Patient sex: F
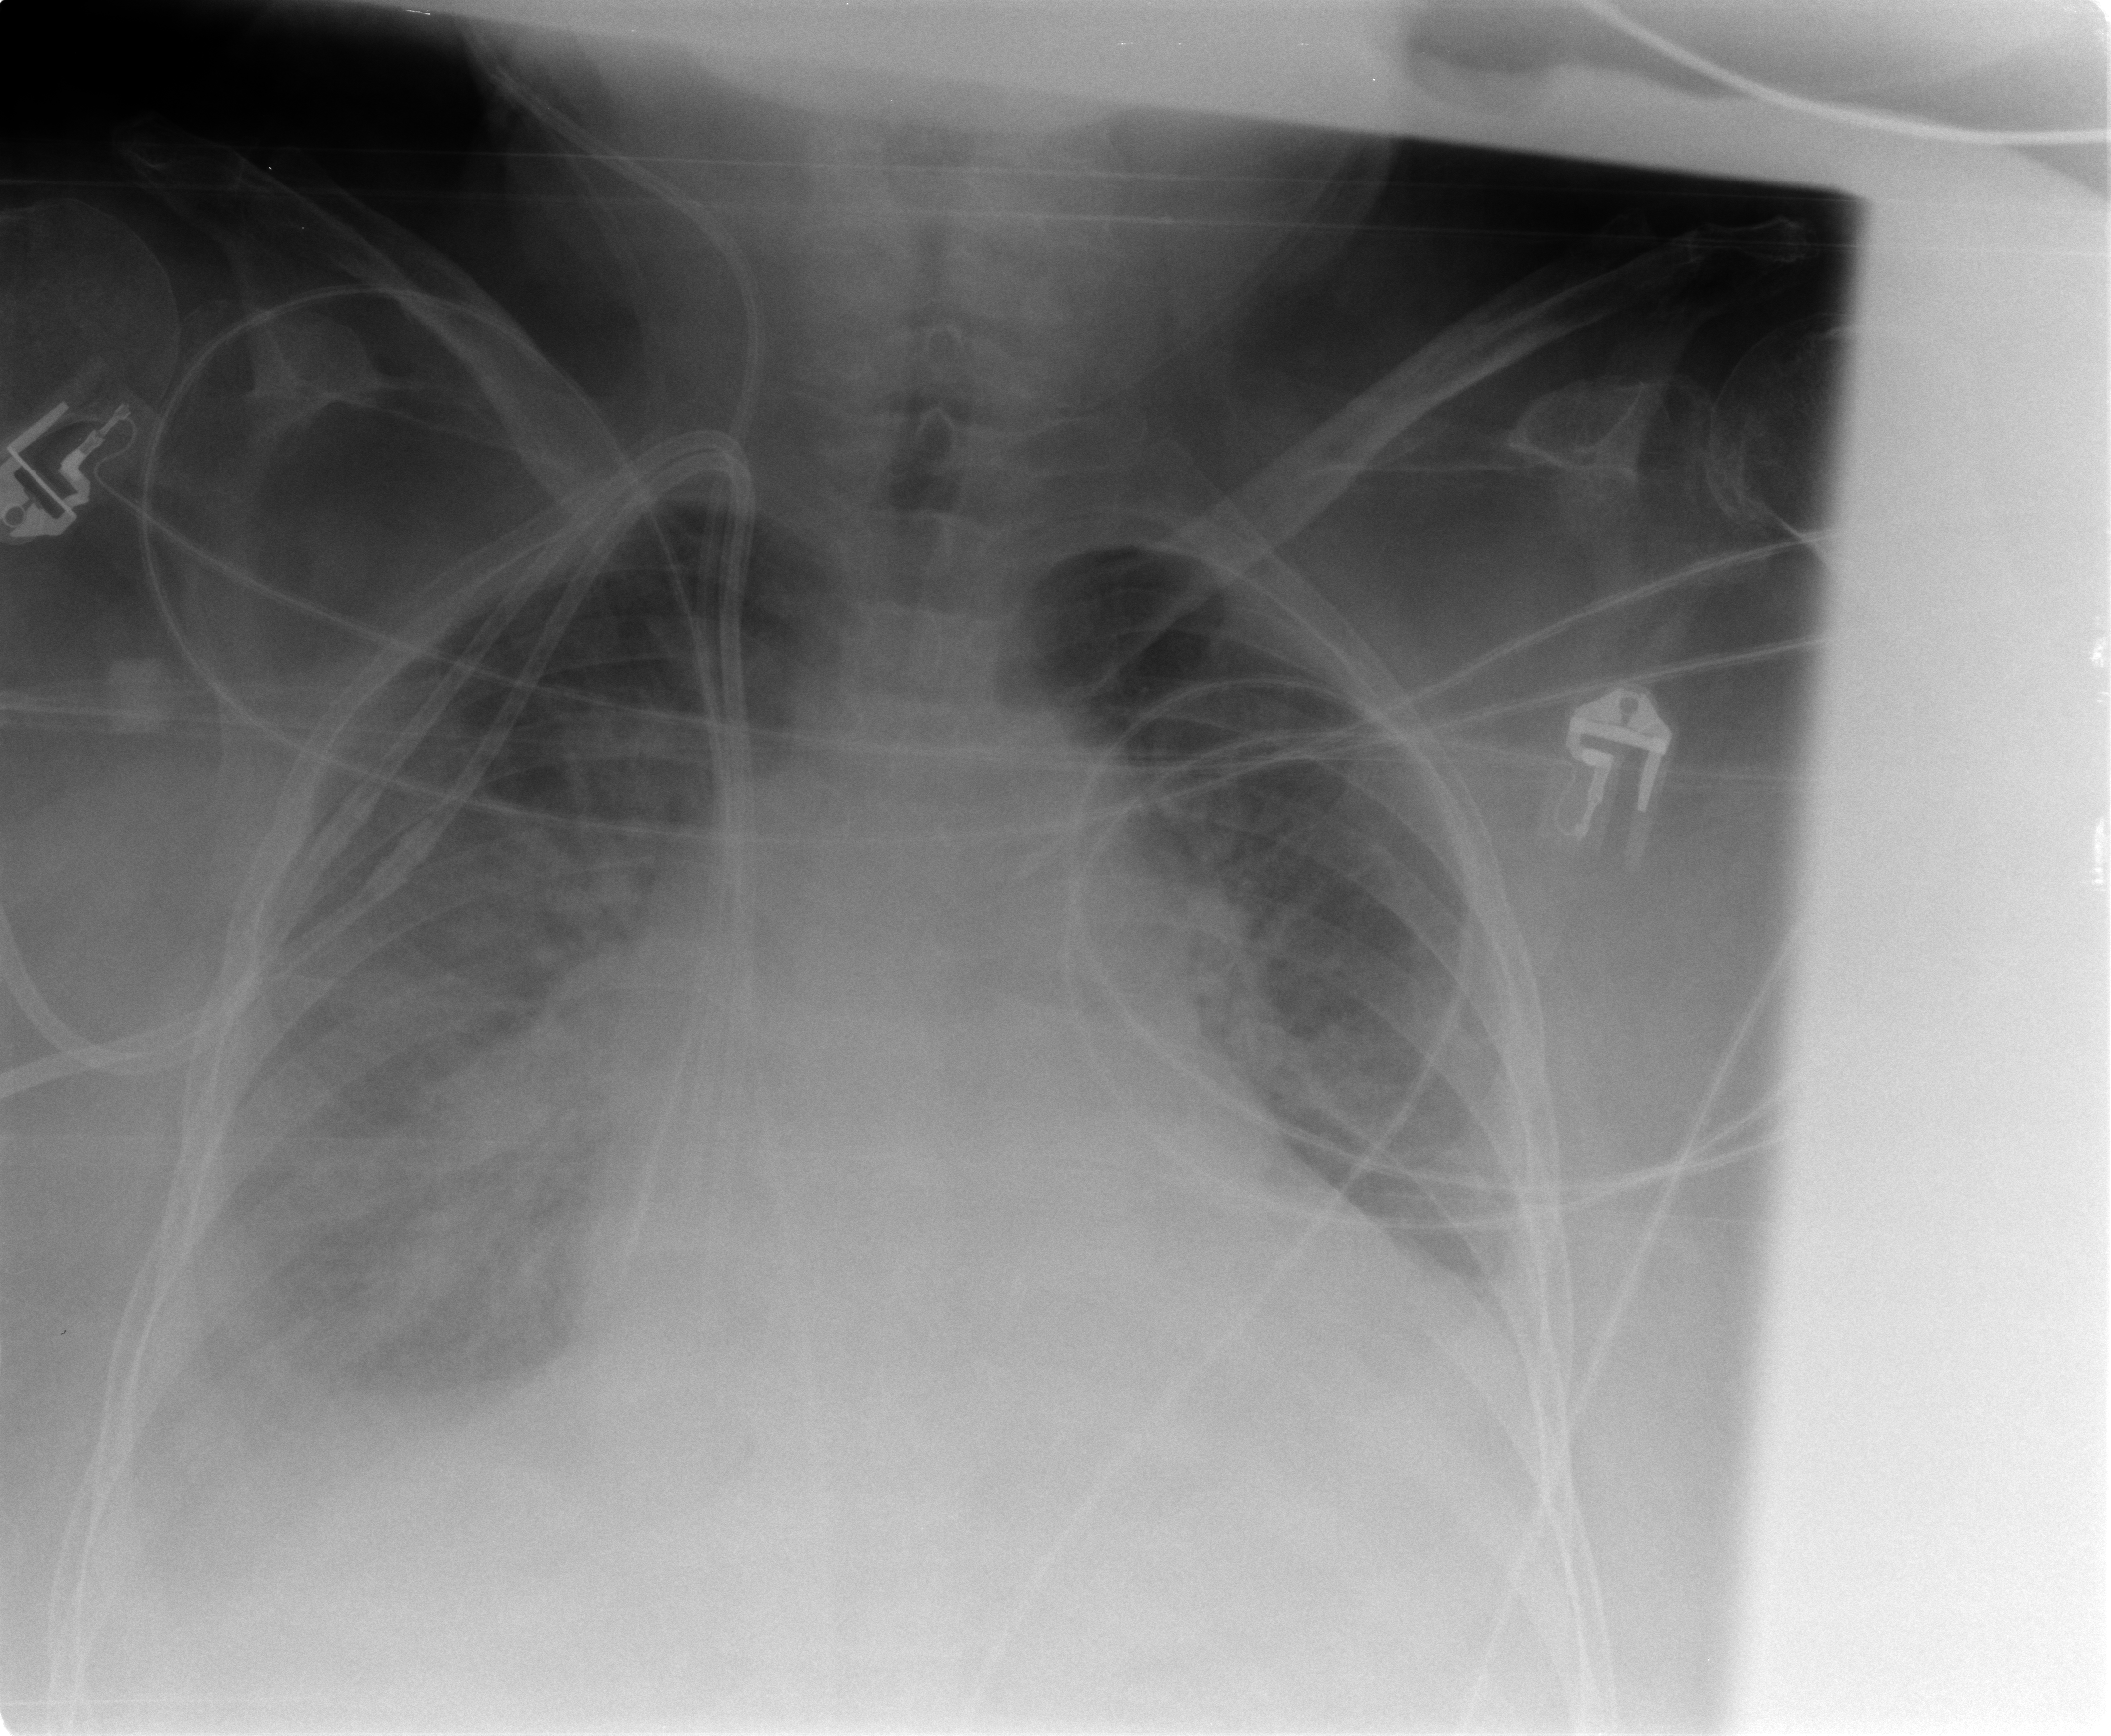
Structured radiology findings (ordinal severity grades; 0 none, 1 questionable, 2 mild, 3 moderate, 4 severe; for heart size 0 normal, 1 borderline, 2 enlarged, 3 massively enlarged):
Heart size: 3
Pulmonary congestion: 2
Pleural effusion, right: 3
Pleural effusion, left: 2
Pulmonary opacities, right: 2
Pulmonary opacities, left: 0
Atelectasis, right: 3
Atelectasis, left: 2